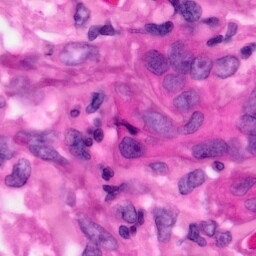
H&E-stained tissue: Pancreatic